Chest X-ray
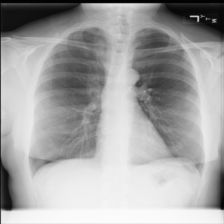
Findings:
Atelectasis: negative
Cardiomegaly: negative
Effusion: negative
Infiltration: negative
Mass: negative
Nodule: negative
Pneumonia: negative
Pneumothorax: negative
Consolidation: negative
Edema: negative
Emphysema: negative
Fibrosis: negative
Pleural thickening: negative
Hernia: negative